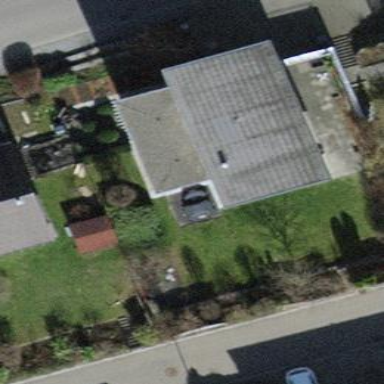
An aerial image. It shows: Detached building with flat roof.